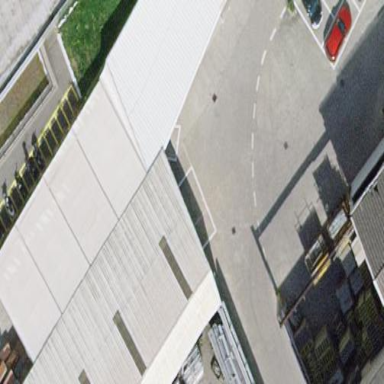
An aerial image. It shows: View of roof of building.